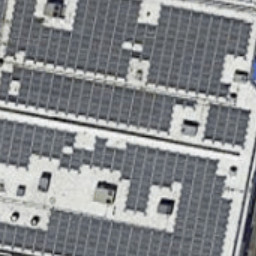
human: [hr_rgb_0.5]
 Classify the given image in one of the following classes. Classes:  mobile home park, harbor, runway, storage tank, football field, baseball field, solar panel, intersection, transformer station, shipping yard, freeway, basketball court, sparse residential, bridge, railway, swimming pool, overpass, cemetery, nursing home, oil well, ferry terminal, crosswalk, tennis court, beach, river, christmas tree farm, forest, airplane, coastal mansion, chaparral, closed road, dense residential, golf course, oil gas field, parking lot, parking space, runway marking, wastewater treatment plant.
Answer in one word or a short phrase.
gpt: solar panel